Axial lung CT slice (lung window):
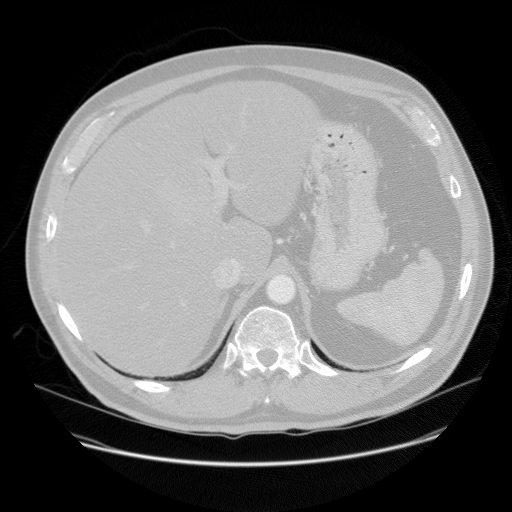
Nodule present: no